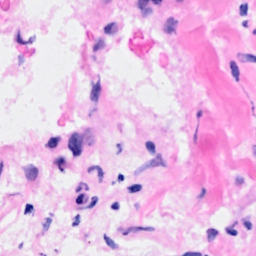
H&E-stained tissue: Breast